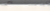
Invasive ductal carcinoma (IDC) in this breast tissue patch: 0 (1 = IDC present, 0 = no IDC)